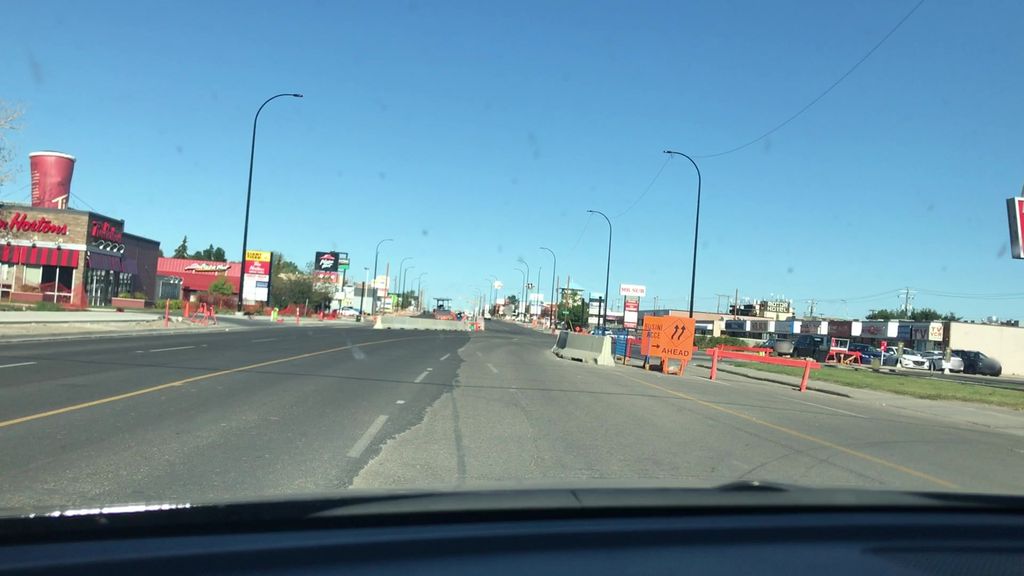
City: calgary